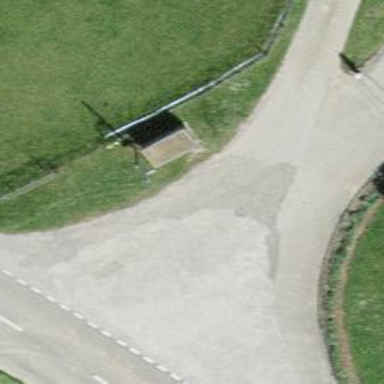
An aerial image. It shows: Bus stop with sheltered platform for public transport.